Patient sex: M
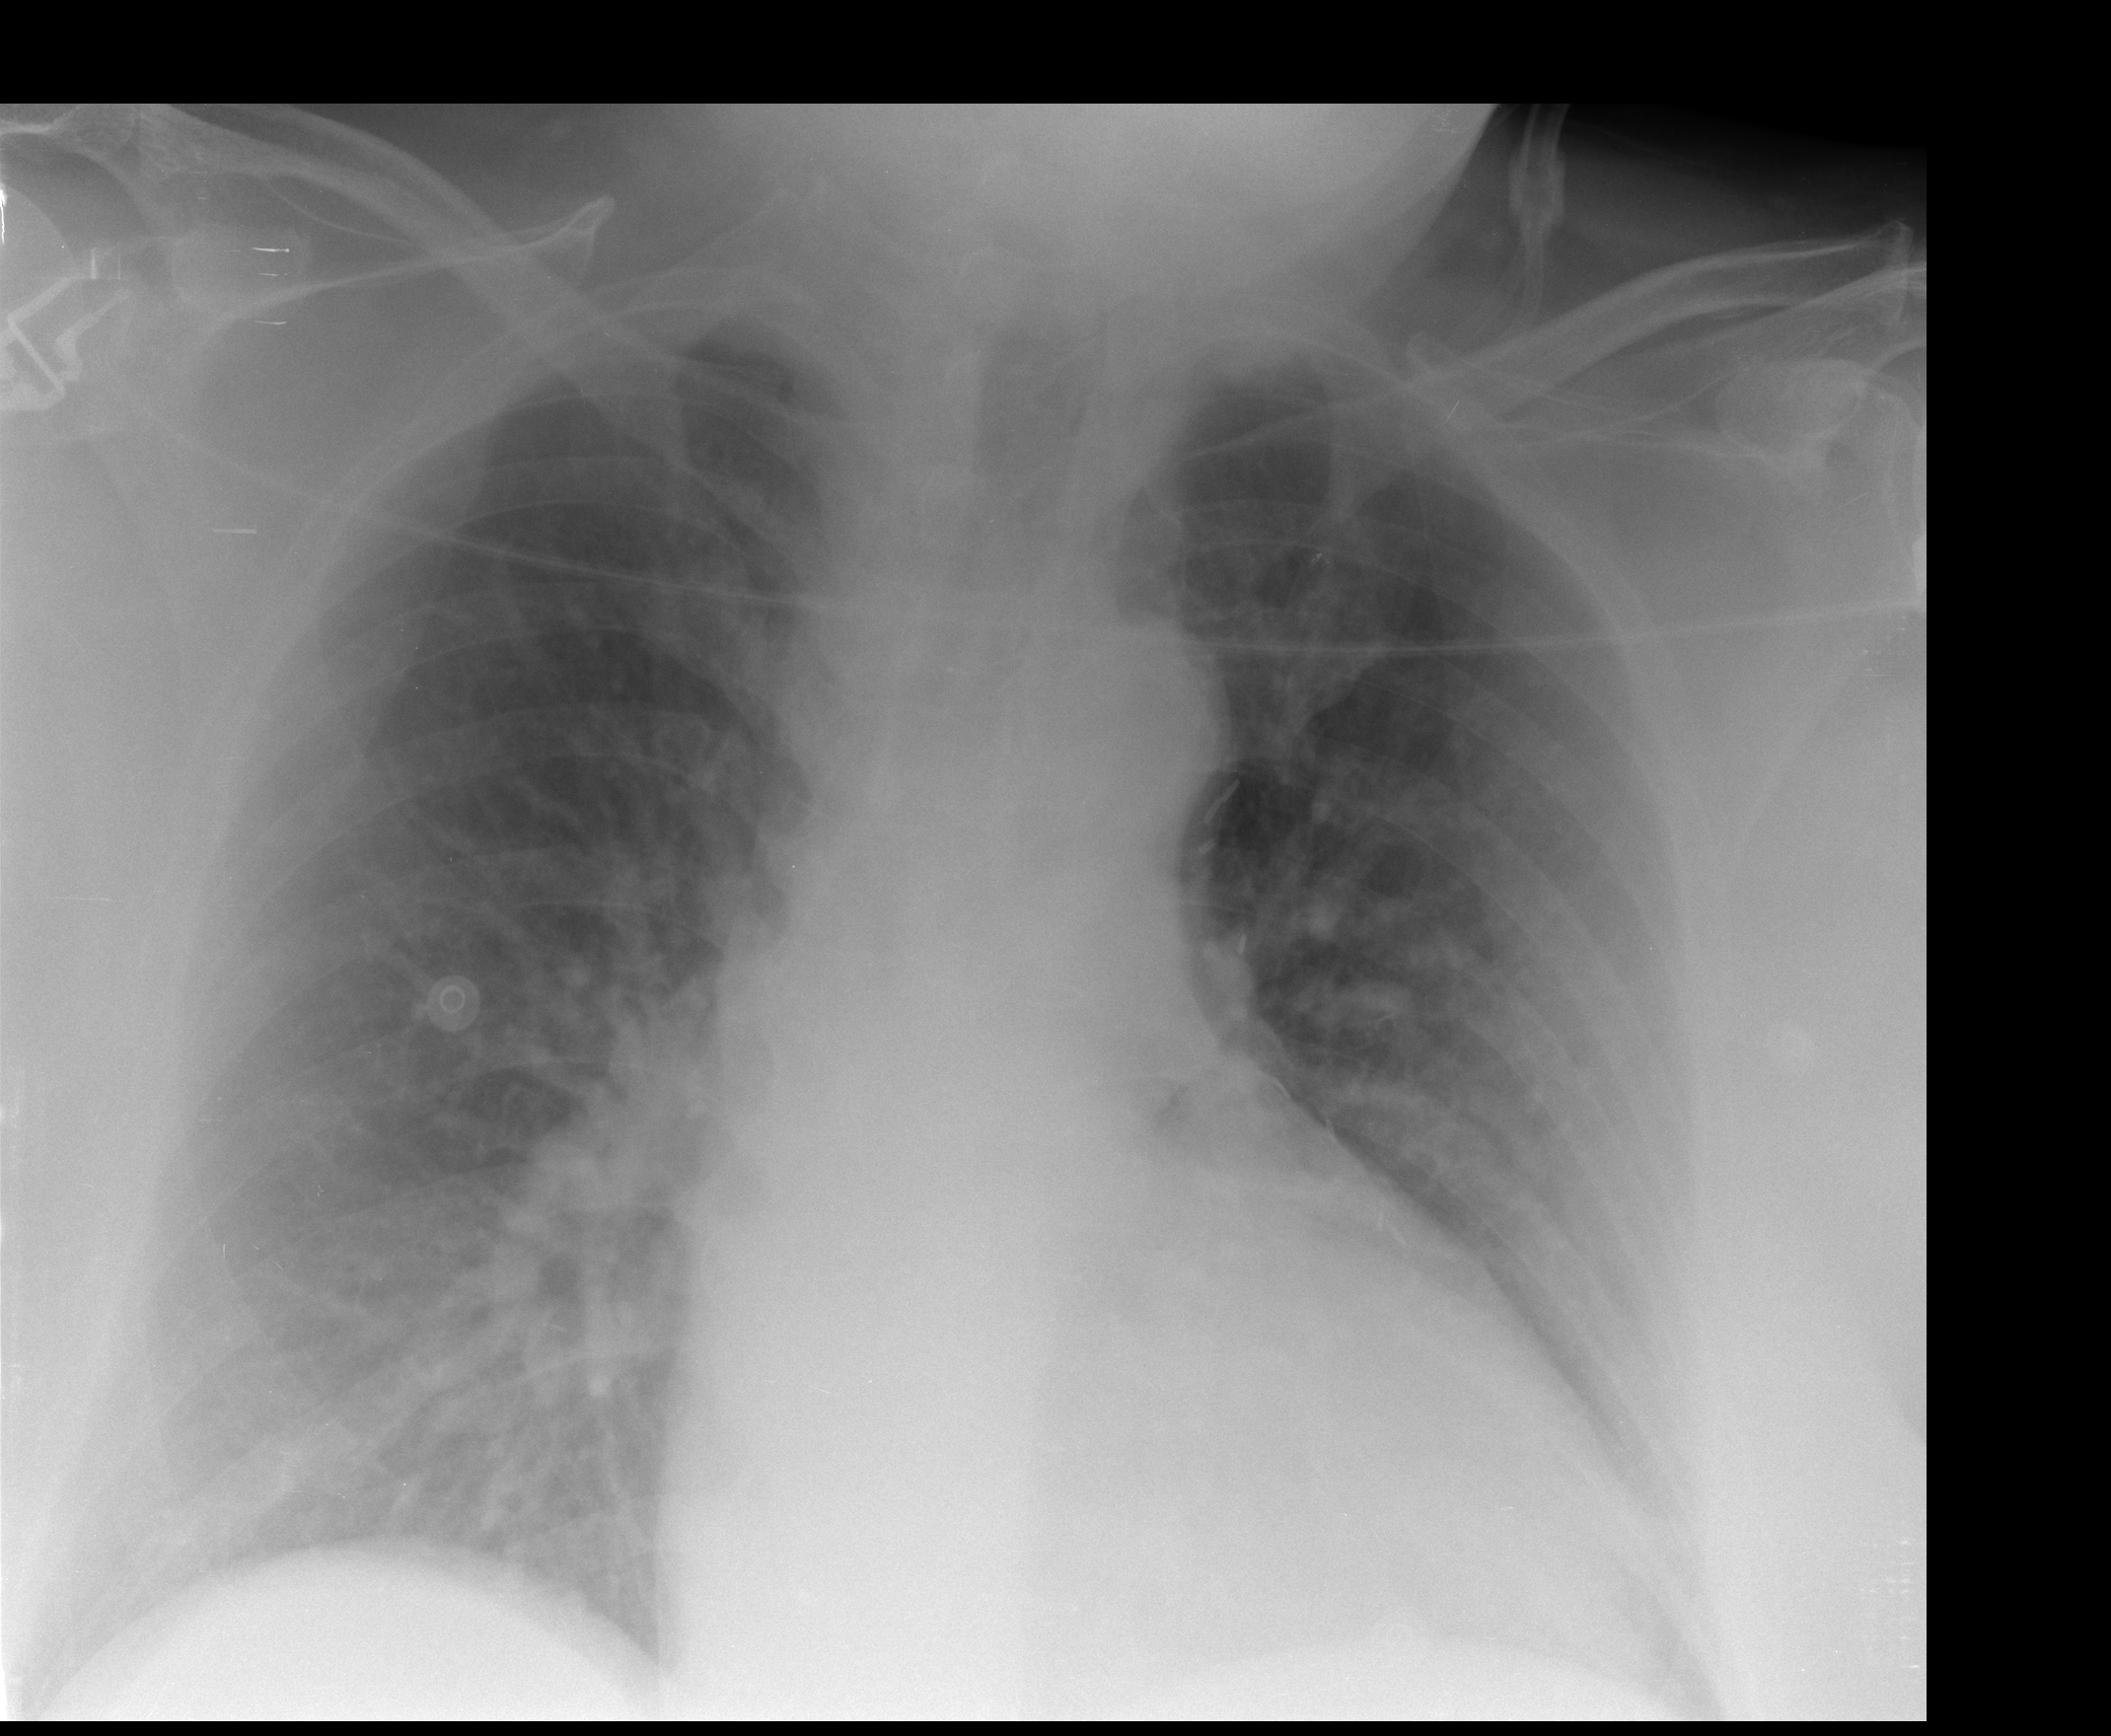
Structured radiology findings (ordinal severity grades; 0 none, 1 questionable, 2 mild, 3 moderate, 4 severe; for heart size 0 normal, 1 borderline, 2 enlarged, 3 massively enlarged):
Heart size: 2
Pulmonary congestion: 3
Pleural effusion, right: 2
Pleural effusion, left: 2
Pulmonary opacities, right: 2
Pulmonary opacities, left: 2
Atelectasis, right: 1
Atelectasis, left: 1